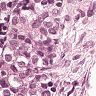
Metastatic tissue present: yes